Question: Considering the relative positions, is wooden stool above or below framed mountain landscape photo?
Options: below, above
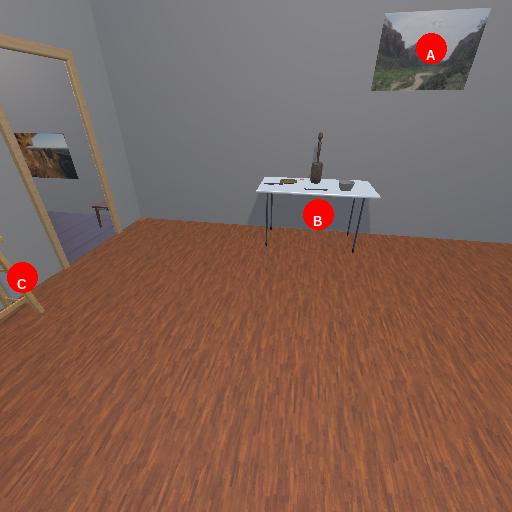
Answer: below